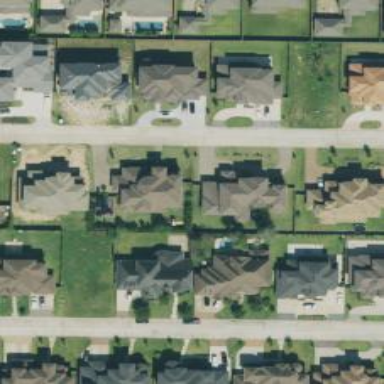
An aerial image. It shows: Neighborhood.